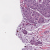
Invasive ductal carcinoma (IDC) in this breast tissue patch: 1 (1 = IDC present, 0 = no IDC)